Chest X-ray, PA view. Patient: 13 years old, sex M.
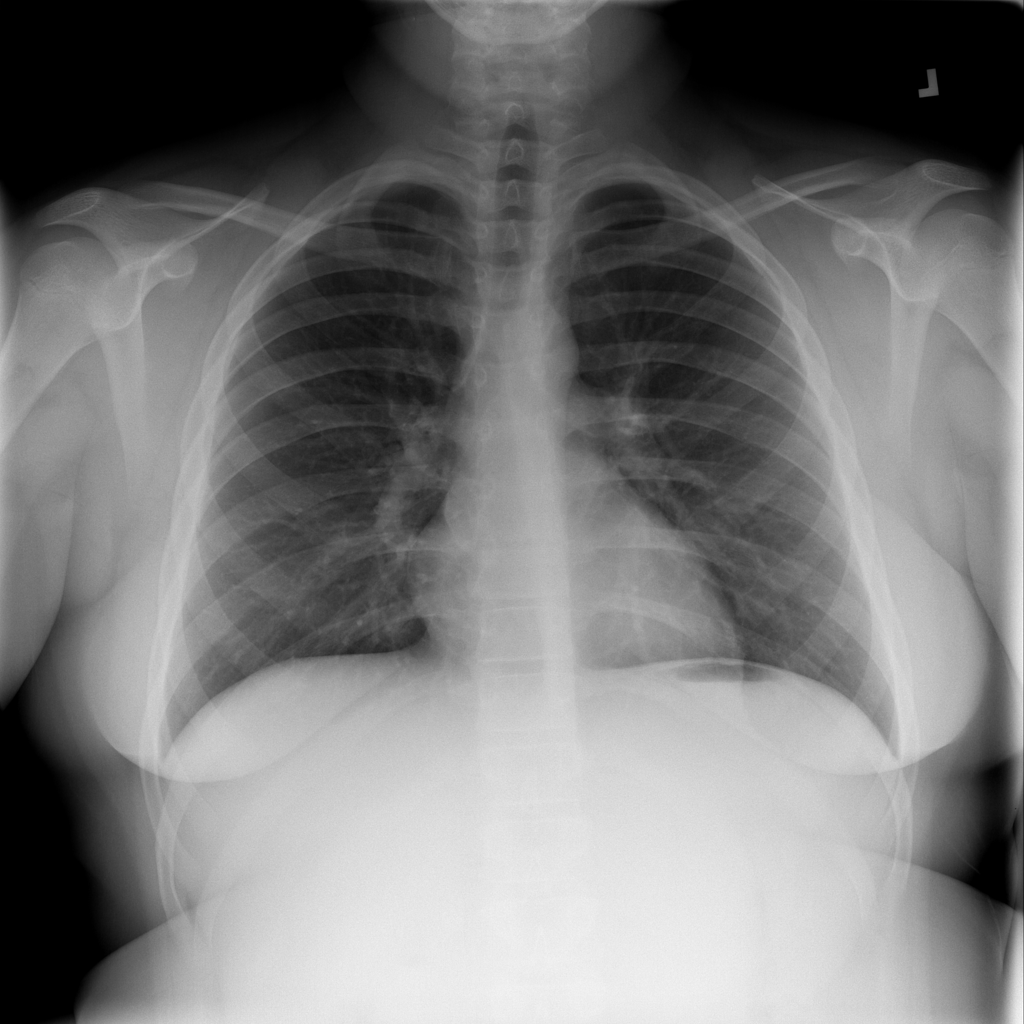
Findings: No Finding